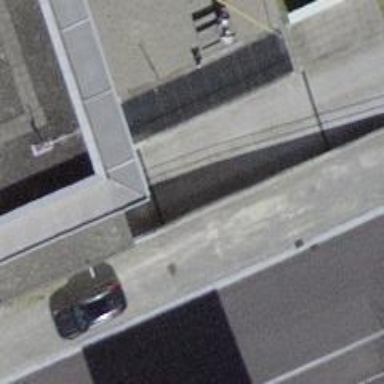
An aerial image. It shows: Parking entrance.